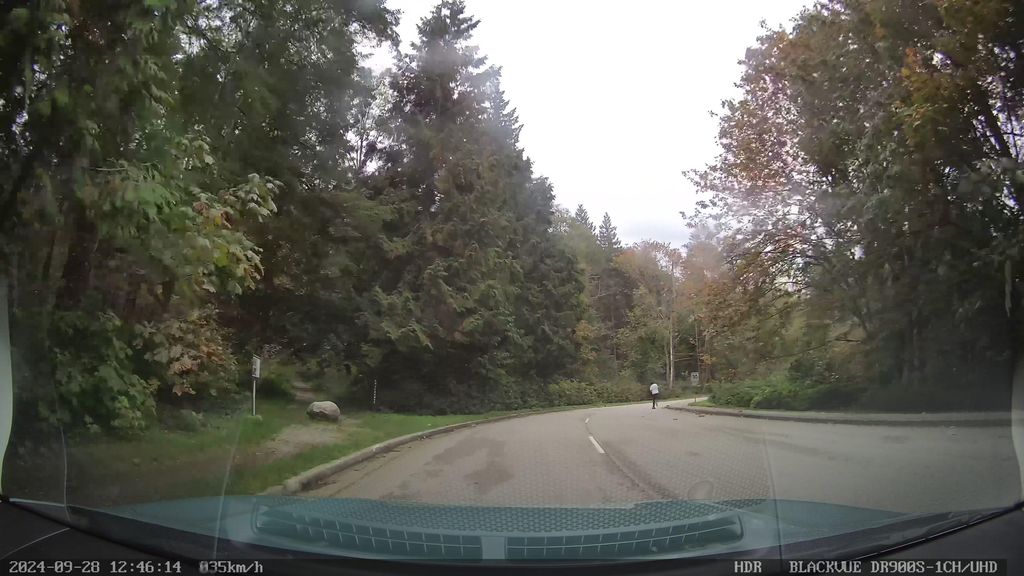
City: vancouver